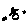
Label: moon